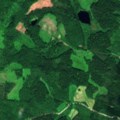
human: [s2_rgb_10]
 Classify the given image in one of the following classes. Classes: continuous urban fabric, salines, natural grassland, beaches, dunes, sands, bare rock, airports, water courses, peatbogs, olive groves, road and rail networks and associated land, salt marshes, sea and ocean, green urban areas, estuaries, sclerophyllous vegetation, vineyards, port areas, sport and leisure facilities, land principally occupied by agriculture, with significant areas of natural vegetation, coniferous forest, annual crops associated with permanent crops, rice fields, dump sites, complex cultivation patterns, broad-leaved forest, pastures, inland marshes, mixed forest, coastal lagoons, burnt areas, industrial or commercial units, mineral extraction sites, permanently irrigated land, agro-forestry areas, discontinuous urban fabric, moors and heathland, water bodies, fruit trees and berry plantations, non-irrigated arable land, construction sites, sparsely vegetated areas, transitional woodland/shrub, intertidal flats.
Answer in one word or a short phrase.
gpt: coniferous forest, mixed forest, transitional woodland/shrub